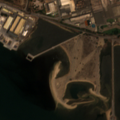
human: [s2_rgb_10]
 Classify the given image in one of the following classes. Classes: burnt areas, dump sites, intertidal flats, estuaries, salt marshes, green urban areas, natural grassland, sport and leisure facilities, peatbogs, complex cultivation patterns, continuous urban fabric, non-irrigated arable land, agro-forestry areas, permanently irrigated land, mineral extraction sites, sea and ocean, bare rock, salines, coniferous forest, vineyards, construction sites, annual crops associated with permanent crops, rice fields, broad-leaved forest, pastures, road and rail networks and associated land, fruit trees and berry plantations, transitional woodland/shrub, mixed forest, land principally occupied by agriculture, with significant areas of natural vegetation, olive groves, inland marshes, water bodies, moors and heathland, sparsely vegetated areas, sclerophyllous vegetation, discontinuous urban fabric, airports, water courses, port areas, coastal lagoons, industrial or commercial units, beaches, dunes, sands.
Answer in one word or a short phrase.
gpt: industrial or commercial units, transitional woodland/shrub, estuaries